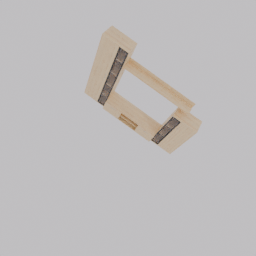
Label: furniture